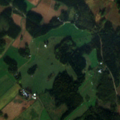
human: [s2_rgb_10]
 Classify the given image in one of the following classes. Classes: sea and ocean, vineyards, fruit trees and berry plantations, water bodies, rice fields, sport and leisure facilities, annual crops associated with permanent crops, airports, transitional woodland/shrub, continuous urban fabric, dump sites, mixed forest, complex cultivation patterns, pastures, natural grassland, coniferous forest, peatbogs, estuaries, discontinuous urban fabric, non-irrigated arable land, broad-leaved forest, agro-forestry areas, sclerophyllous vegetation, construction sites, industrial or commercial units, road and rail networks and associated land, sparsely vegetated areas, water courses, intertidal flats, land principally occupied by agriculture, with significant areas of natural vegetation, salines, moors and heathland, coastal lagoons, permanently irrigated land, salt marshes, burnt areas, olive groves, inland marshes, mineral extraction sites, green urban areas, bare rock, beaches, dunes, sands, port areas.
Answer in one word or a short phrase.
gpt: non-irrigated arable land, land principally occupied by agriculture, with significant areas of natural vegetation, coniferous forest, mixed forest